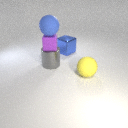
large gray metal cylinder below large blue rubber sphere